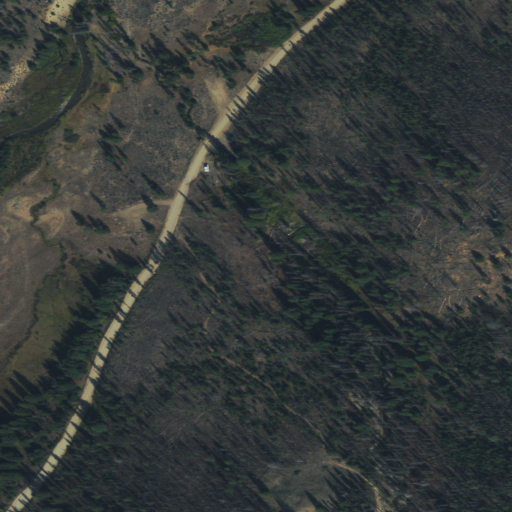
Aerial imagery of valley in Idaho named Alden Gulch containing evergreen forest, shrub, woody wetlands, and herbaceous wetlands